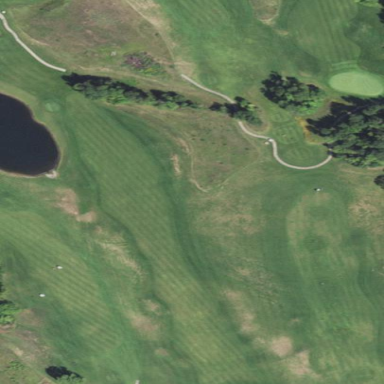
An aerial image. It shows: Rough area in golf course.